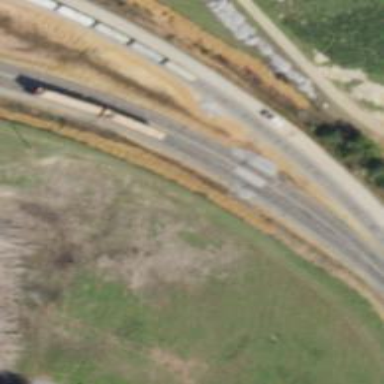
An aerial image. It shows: Trap point for railway derailment prevention.